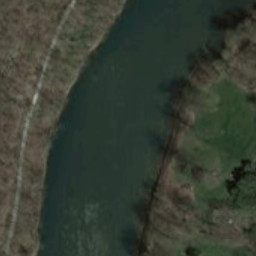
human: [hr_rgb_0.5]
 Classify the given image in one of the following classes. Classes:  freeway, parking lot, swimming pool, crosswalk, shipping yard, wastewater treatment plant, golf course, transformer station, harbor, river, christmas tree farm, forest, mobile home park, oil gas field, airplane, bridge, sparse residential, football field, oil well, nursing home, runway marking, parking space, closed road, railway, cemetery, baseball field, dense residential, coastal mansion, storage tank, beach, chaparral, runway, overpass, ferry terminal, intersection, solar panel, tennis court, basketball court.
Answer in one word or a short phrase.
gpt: river